Question: I need to make somethink like this:
How can I select phone number with a blue color, and make on click listener on it?
I don't want to create other textView for it. I tried:
'''
@Override
public void onClick(View v) {
Intent callIntent = new Intent(Intent.ACTION_CALL);
callIntent.setData(Uri.parse("tel:+" + tv.getText().toString().trim()));
startActivity(callIntent);
}
'''
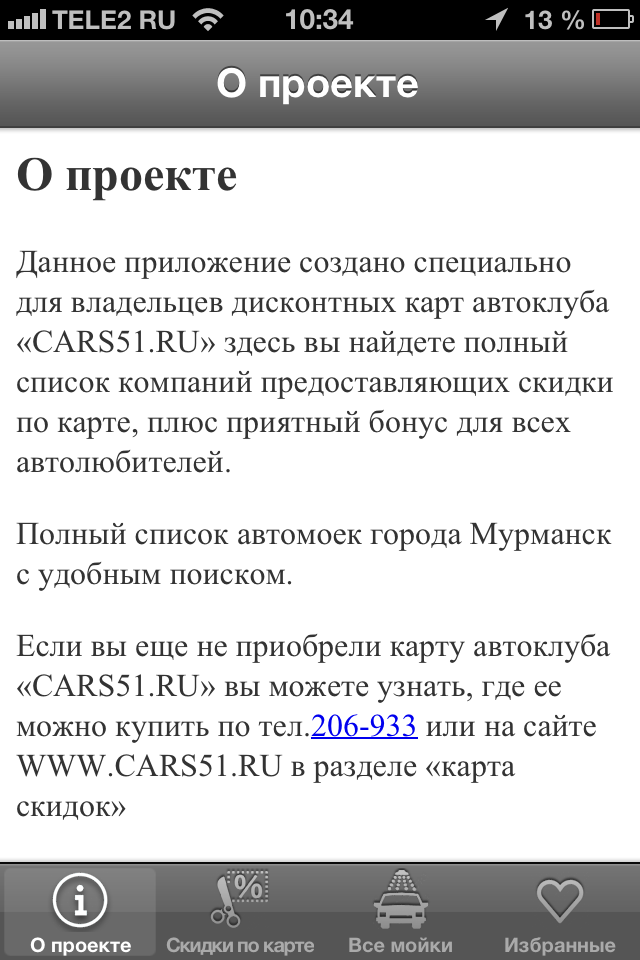
Answer: I think <URL> is what you're looking for.